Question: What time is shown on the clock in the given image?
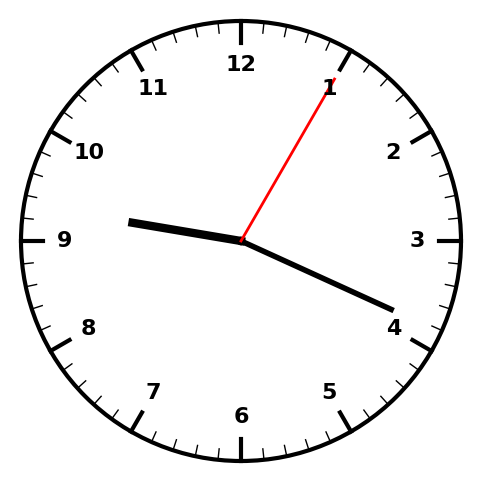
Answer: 09:19:05